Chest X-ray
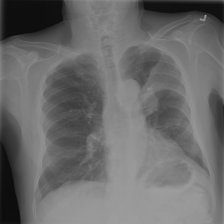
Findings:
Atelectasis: positive
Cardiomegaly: negative
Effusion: negative
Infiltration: negative
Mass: negative
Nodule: negative
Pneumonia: negative
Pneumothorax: negative
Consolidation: negative
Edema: negative
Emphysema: negative
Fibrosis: negative
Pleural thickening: negative
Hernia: negative